Question: So I have been working on a dataset and have to plots which I would like to plot next to each other with Seaborn. Unfortunately, using the FacetGrid function I am only able to plot the same kind next to each other.
I hope you guys can help me solve my problem and thank you in advance
<URL>
[
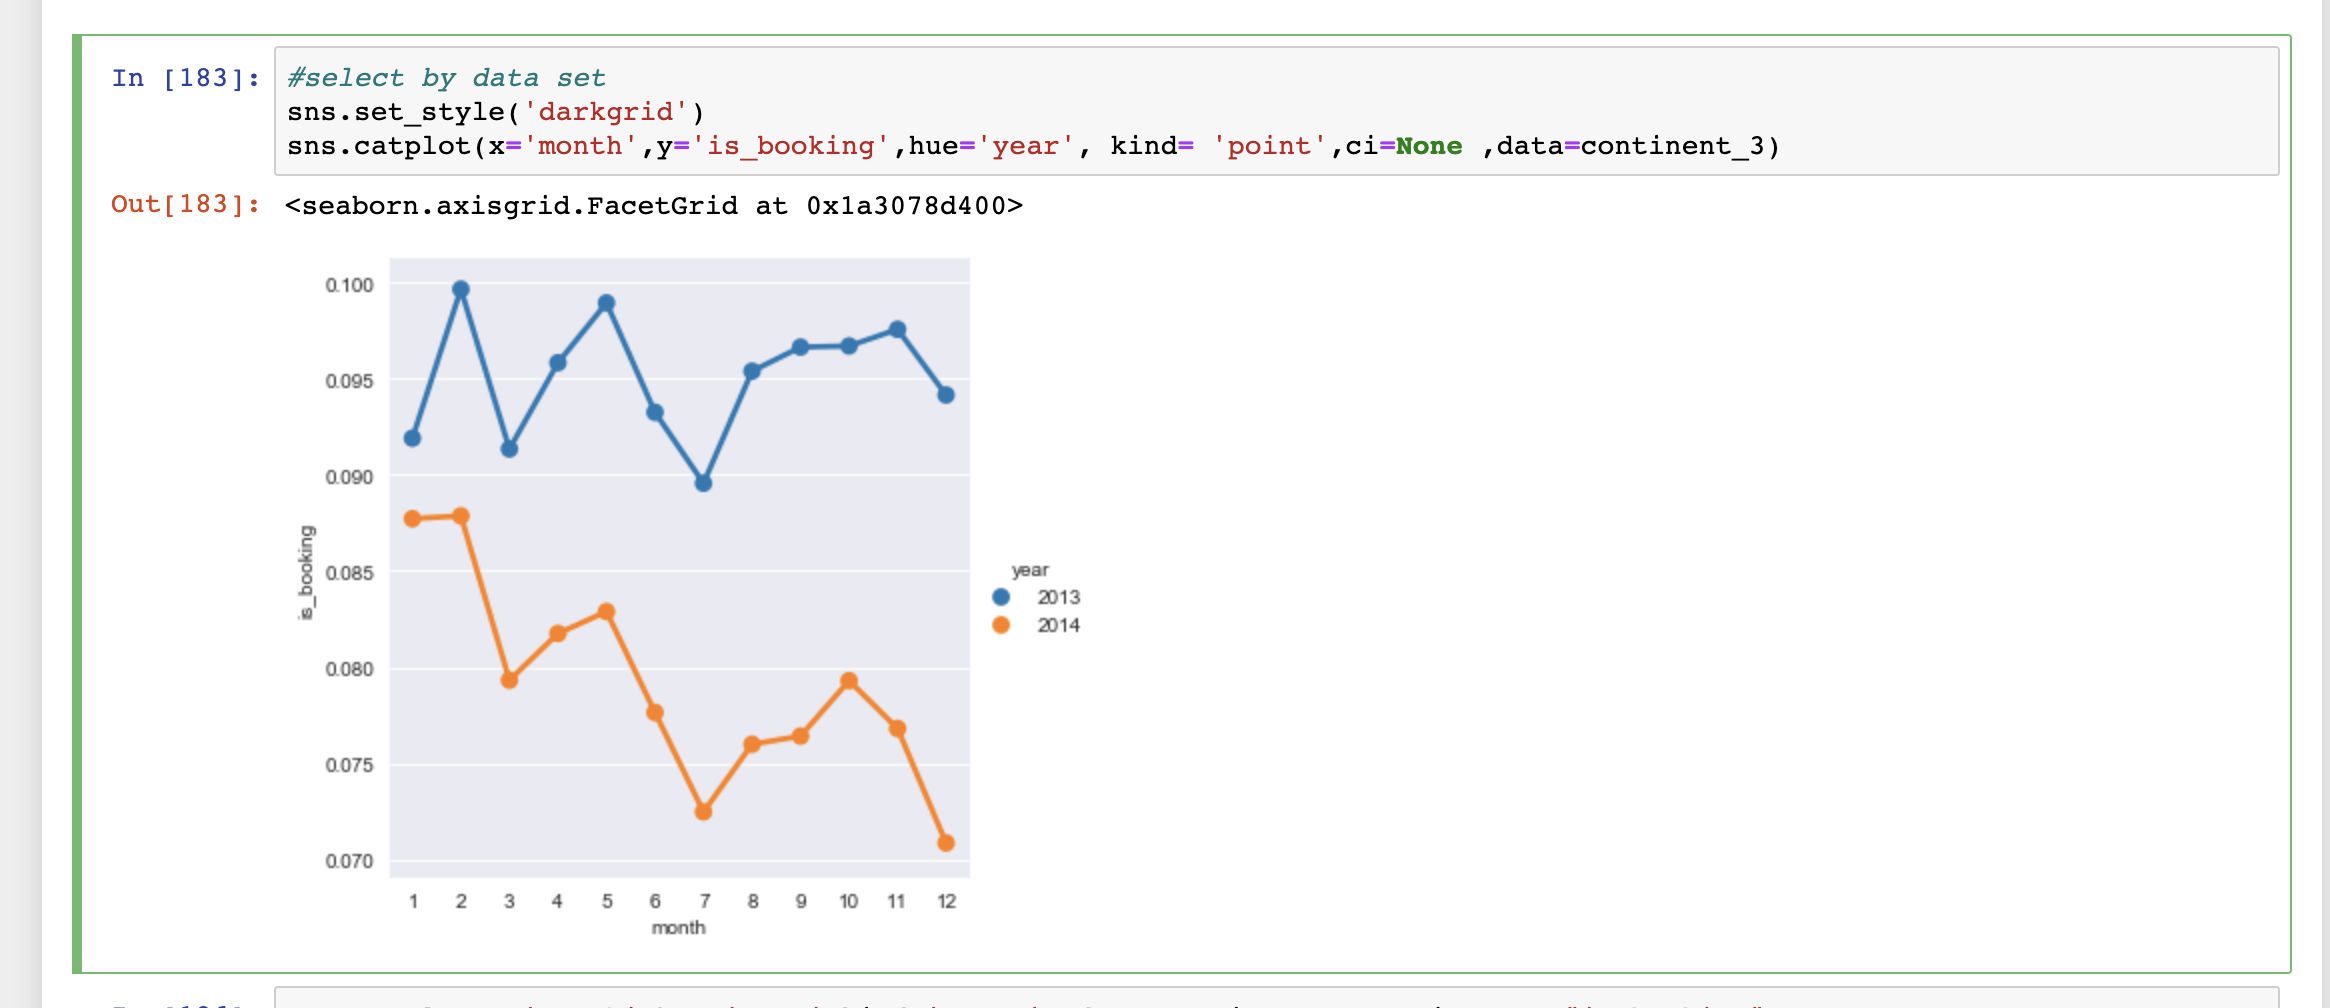
Answer: Don't use 'catplot()' which is <URL>
i.e.:
'''
fig, (ax1, ax2) = plt.subplots(1,2)
sns.barplot(..., ax=ax1)
sns.pointplot(..., ax=ax2)
'''